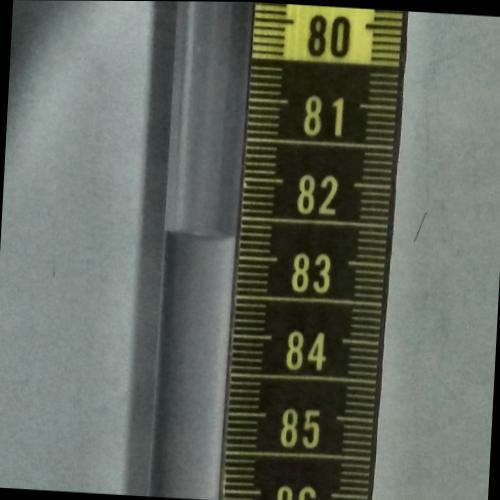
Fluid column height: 82.8 cm